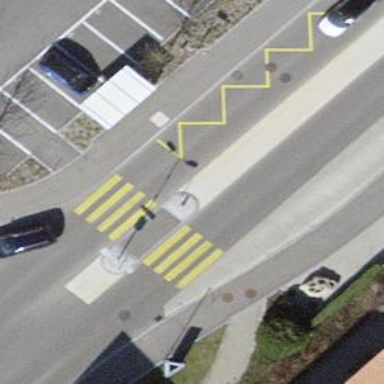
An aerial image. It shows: Zebra crossing with pedestrian island.